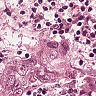
Metastatic tissue present: yes